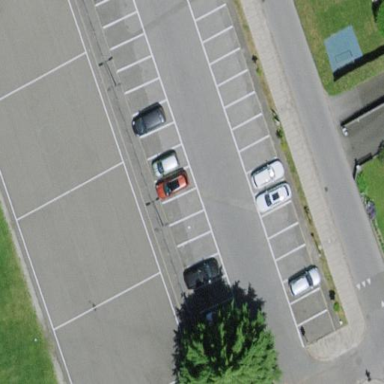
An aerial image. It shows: Parking area with surface.